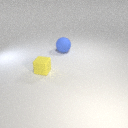
large blue rubber sphere behind small yellow rubber cube